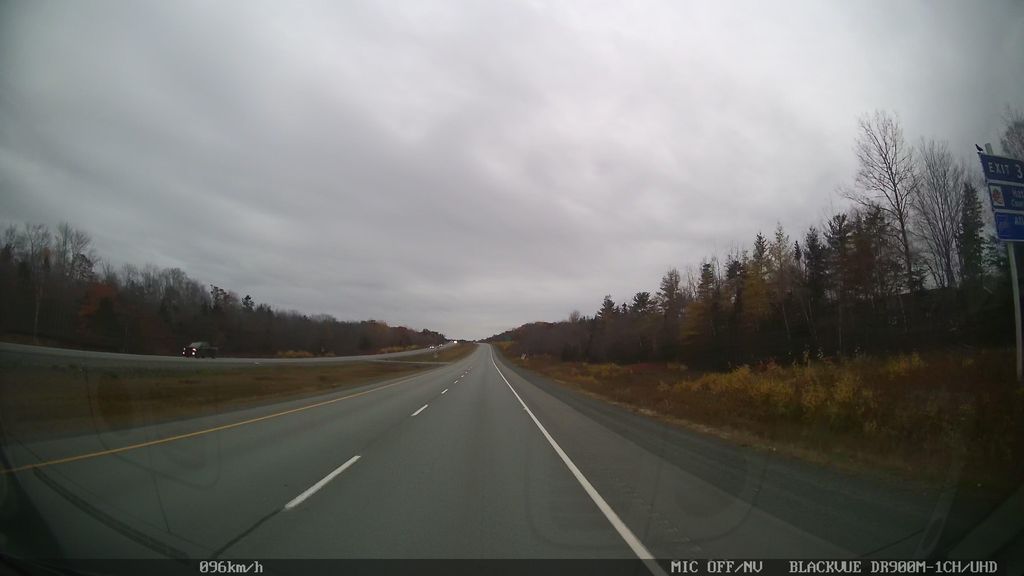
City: halifax